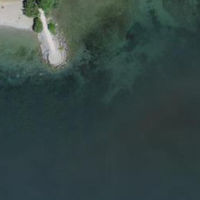
EUNIS habitat code: 14
Species observed at this site:
Corvus corone
Alcedo atthis
Sylvia borin
Limosa lapponica
Bucephala clangula
Aegithalos caudatus
Sylvia atricapilla
Spinus spinus
Larus michahellis
Cygnus olor
Erithacus rubecula
Phoenicurus ochruros
Phoenicurus phoenicurus
Cyanistes caeruleus
Riparia riparia
Mergus serrator
Sturnus vulgaris
Troglodytes troglodytes
Chloris chloris
Larus canus
Corvus frugilegus
Aix galericulata
Passer domesticus
Mareca penelope
Turdus merula
Spatula clypeata
Mareca strepera
Mareca sibilatrix
Hirundo rustica
Mergus merganser
Milvus migrans
Sterna hirundo
Phylloscopus trochilus
Motacilla alba
Delichon urbicum
Tachybaptus ruficollis
Certhia brachydactyla
Podiceps grisegena
Podiceps cristatus
Fulica atra
Podiceps nigricollis
Buteo buteo
Oenothera glazioviana
Chroicocephalus ridibundus
Muscicapa striata
Phylloscopus collybita
Gallinula chloropus
Pica pica
Sitta europaea
Columba livia
Acrocephalus scirpaceus
Ficedula hypoleuca
Motacilla cinerea
Anas platyrhynchos
Aythya ferina
Aythya fuligula
Fringilla coelebs
Regulus ignicapilla
Coloeus monedula
Carduelis carduelis
Columba palumbus
Phalacrocorax carbo
Parus major
Accipiter nisus